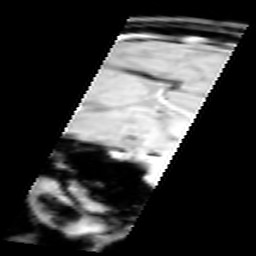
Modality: inplaneT1
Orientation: sagittal
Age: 21
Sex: female